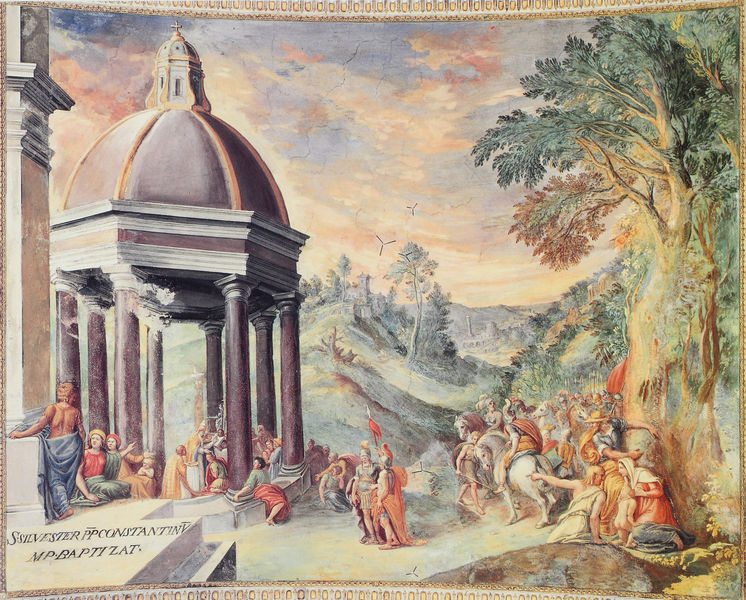
Titel: Gallerie der geografischen Karten/ La Galleria delle Carte geografiche
Standort: Rom, Vatikan (EU - I - Latium); Rom, Vatikan, Biblioteca Apostolica (EU - I - Latium)
Schlagwörter: baum, blau, gemälde, himmel, mann, aquarell, bäume, frauen, grün, landschaft, menschen, bunt, hell, marmor, männer, säule, säulen, gras, leute, architektur, hügel, windmühle, windrad, windräder, personen, rosa, pferd, pferde, reiter, turm, farbig, schrift, farbe, figuren, kuppel, soldaten, weib, weiber, inschrift, wandgemälde, stufen, text, uniform, rüstung, rom, römer, portikus, krieger, tempel, pavillon, speer, deckengemälde, dorisch, pavillion, römisch, tempietto, auqarell, silvester, monopterus, konstantin, bumerang, constantin, windgenerator